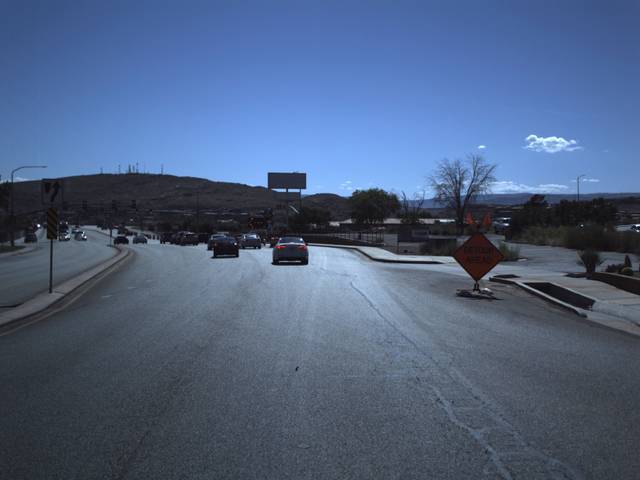
Region: United States
Coordinates: 37.088, -113.585